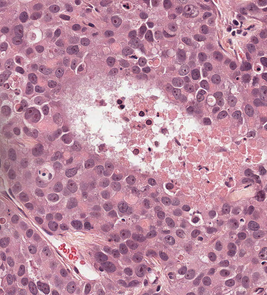
Tumor epithelial tissue: yes
Tumor-associated stroma tissue: yes
Normal tissue: no